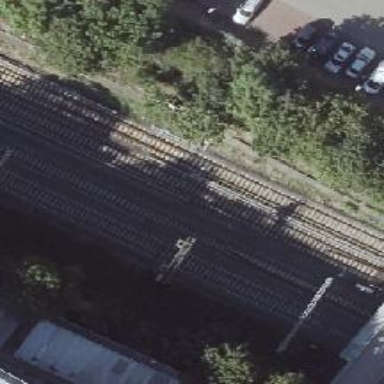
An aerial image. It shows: Railway signal.